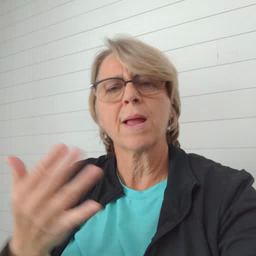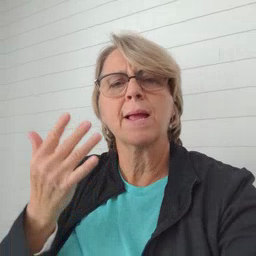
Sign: wait